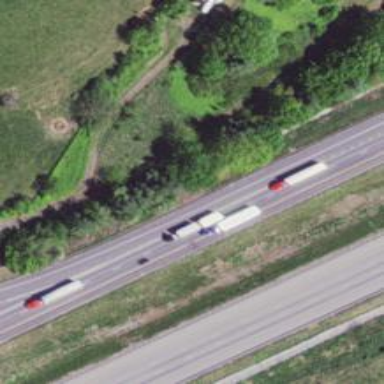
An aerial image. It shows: Motorway junction.